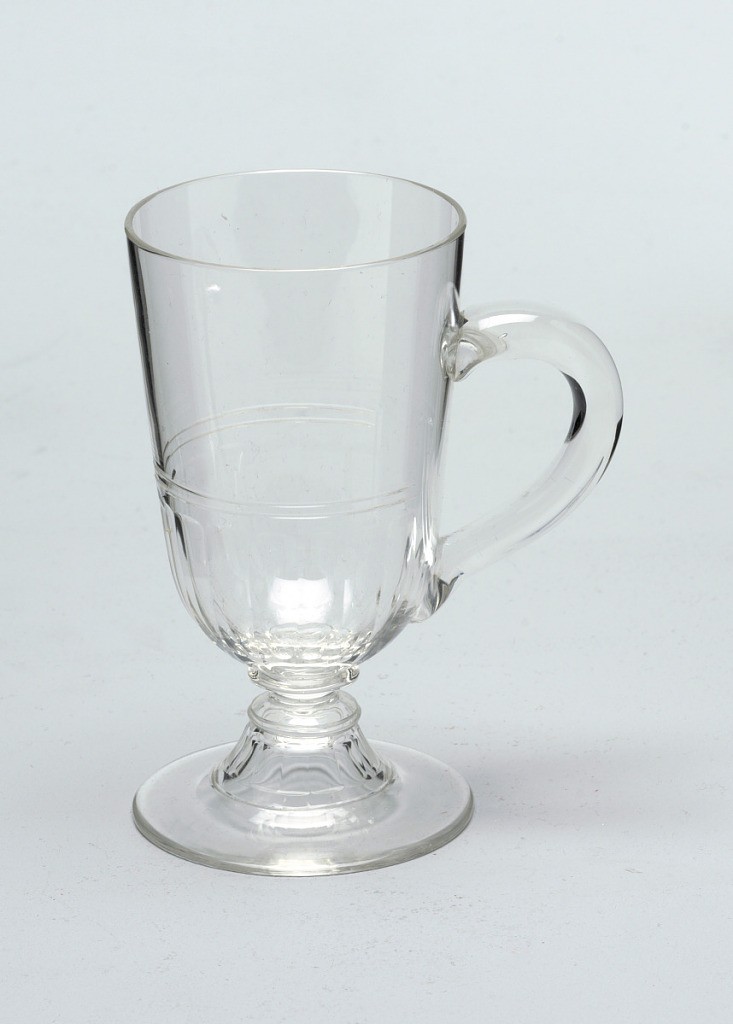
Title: No. 132
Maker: Professor Josef Storck, Austria, 1830 - 1902
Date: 1870
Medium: Mouth-blown crystal, facet-cut and polished
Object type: Punch glass
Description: Mouth-blown crystal punch glass, facet-cut and polished (without engraving).